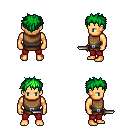
a pixel art fantasy rpg character, male body template, human, tanned skin, leather chest armor, red pants, green bedhead hairstyle, dagger, four views (front, back, left, right), 2x2 character sprite sheet, small pixel art, hard edges, no anti-aliasing